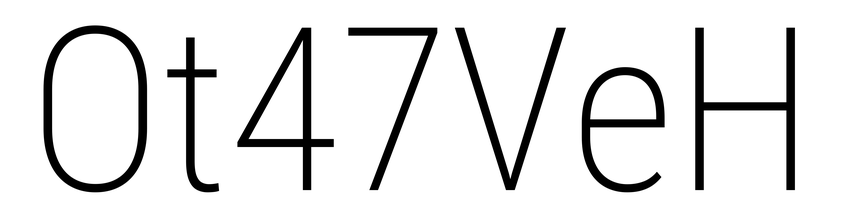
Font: Roboto_Condensed_ExtraLight